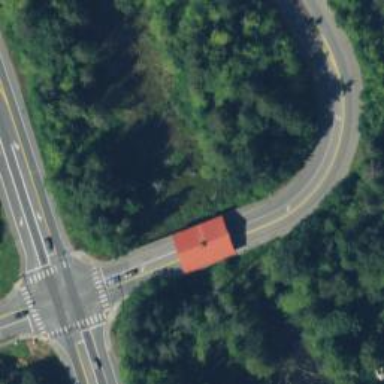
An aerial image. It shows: Covered bridge over tertiary road.